Question: I have a custom cell for an Android ListView. This custom cell is a relative layout with some views inside. There is a space between each cell, so I want to add to the bottom of the cells a shadow.
I've been googling around but couldn't found anything? I want to achieve something similar to this:

Thanks!
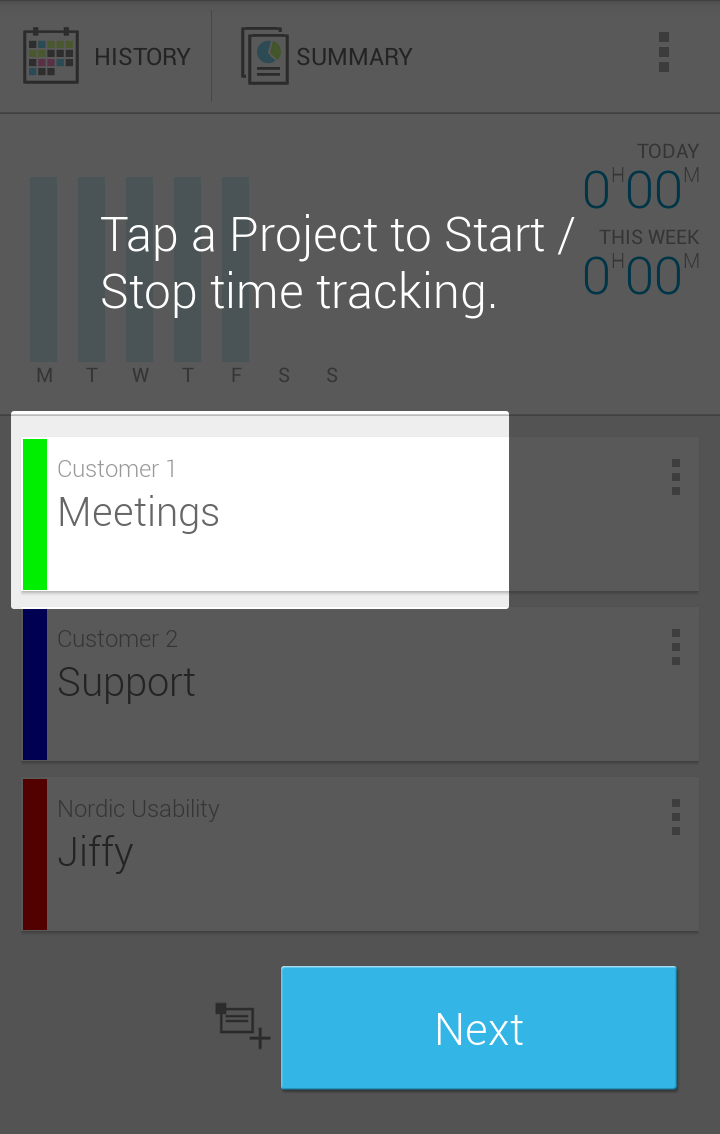
Answer: Can be done in below two ways:
1. 9-patch images - click link for understanding 9 patch
2. Using layer-list - Create new file in "res/drawable" which contains: <?xml version="1.0" encoding="utf-8"?>
<layer-list xmlns:android="http://schemas.android.com/apk/res/android">
<item >
<shape
android:shape="rectangle">
<solid android:color="@android:color/darker_gray" />
<corners android:radius="5dp"/>
</shape>
</item>
<item android:right="1dp" android:left="1dp" android:bottom="2dp">
<shape
android:shape="rectangle">
<solid android:color="@android:color/white"/>
<corners android:radius="5dp"/>
</shape>
</item>
</layer-list>
Then add this layer-list file as background in your List item Layout(ie., Linearlayout or etc..).